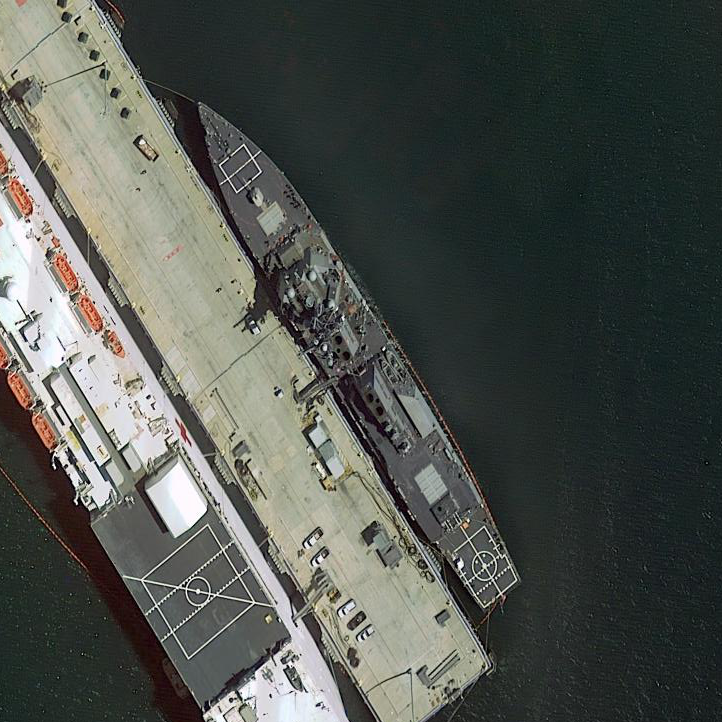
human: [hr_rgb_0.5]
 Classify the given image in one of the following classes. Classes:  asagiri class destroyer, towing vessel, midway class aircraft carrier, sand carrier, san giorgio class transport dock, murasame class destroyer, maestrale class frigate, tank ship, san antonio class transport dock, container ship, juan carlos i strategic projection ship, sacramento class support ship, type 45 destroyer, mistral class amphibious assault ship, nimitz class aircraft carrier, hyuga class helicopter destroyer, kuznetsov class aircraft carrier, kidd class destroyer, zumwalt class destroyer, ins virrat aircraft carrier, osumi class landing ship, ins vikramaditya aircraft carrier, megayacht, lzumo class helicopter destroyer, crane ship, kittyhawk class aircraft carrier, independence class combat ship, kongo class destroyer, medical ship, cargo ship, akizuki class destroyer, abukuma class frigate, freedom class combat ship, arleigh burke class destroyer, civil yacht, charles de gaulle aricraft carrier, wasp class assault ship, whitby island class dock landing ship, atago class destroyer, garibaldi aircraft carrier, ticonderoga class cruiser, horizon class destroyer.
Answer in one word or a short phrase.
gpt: Arleigh Burke class destroyer